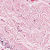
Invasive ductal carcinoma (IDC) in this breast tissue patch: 0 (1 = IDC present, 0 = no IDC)